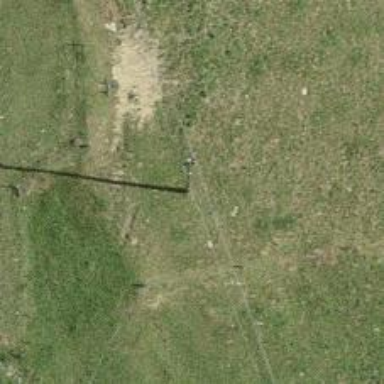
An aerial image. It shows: Utility pole as the man-made structure.